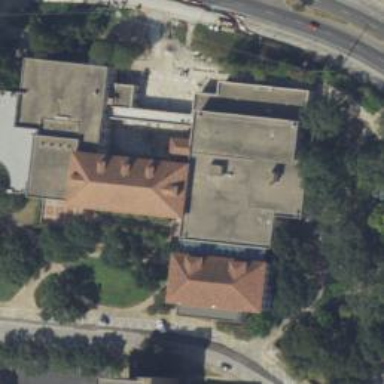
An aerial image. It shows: University building.